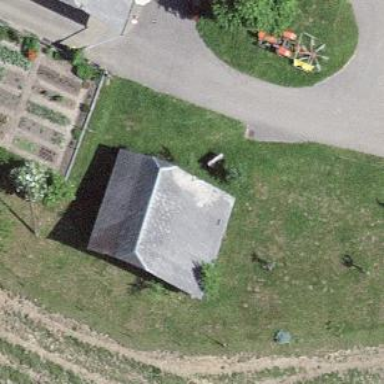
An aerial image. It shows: Barn.